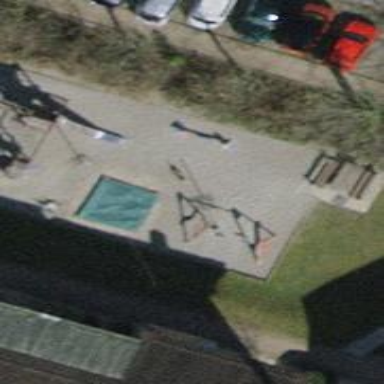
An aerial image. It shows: Playground featuring swings.